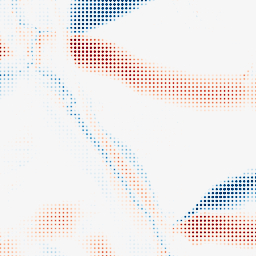
Category: morphological
Decomposition family: morphological_ellipse
Decomposition parameters: operation: average
width: 50
height: 5
Upsampling method: sinc_blackman
Upsampling parameters: scale: 8
kernel_size: 4
Upsampling scale: 8